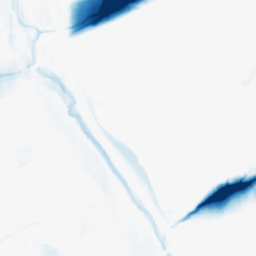
Category: morphological
Decomposition family: morphological_ellipse
Decomposition parameters: operation: closing
width: 50
height: 5
Upsampling method: linear_exact
Upsampling parameters: scale: 4
Upsampling scale: 4